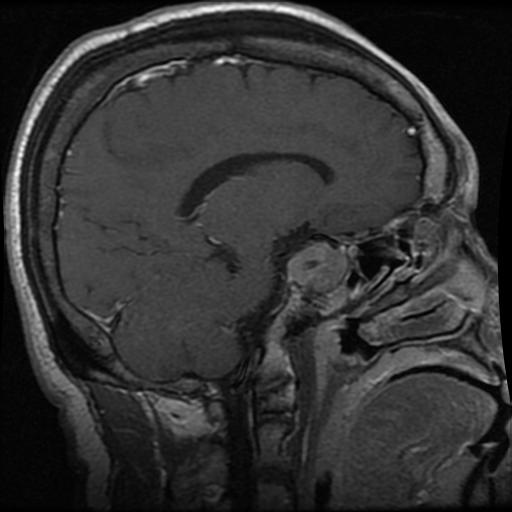
Label: pituitary